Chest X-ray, PA view. Patient: 54 years old, sex F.
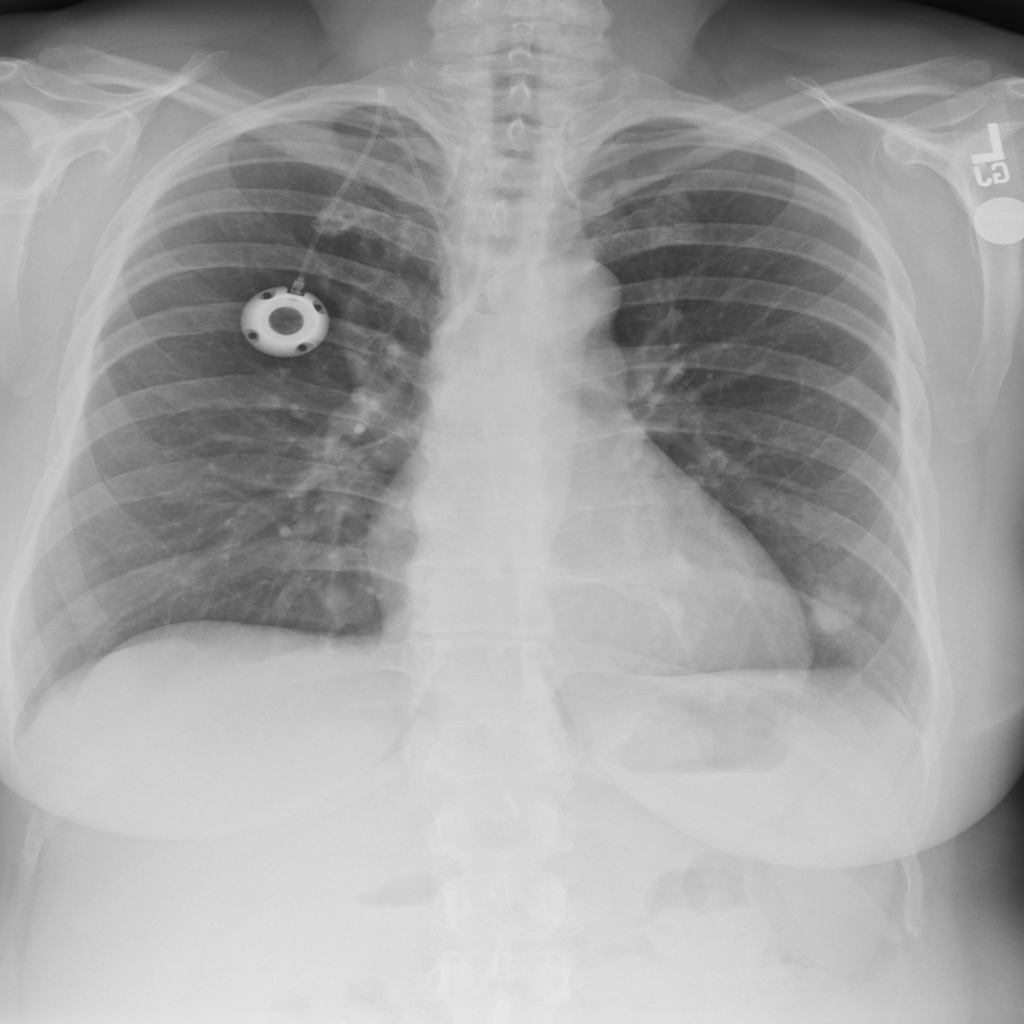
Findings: Nodule